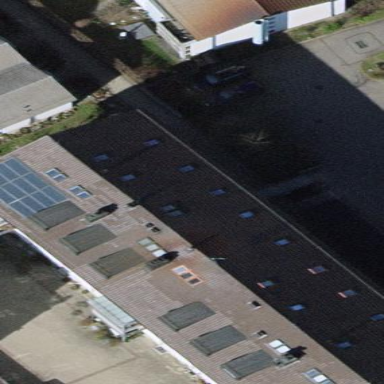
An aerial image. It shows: Building with gabled roof.